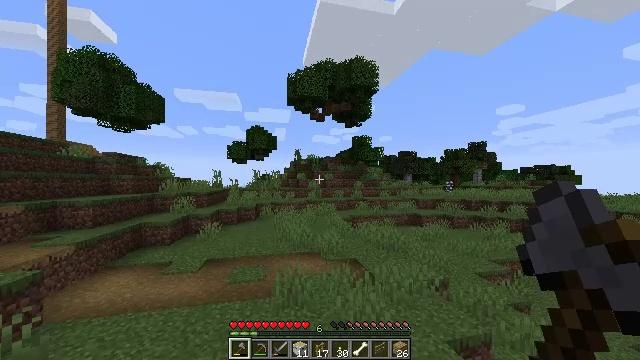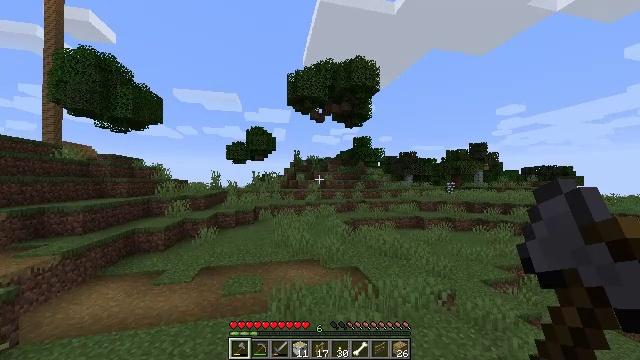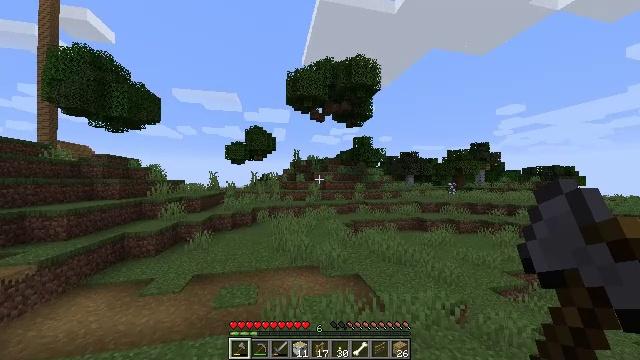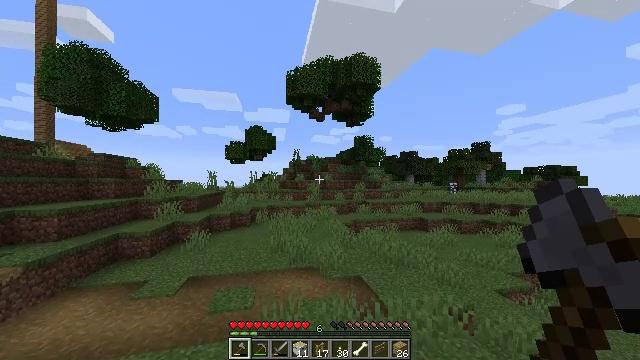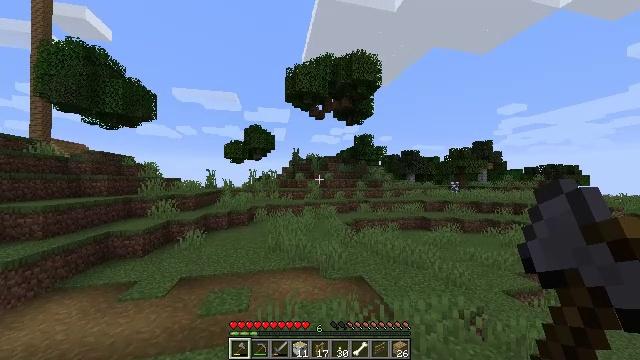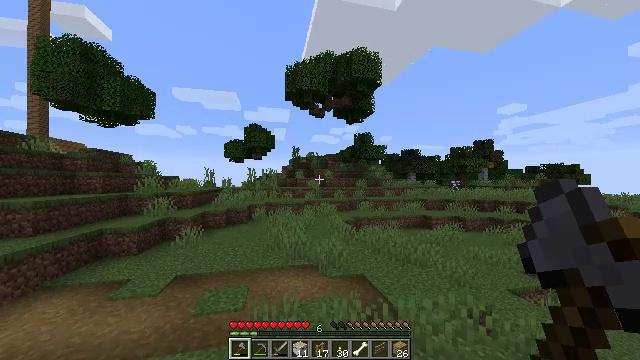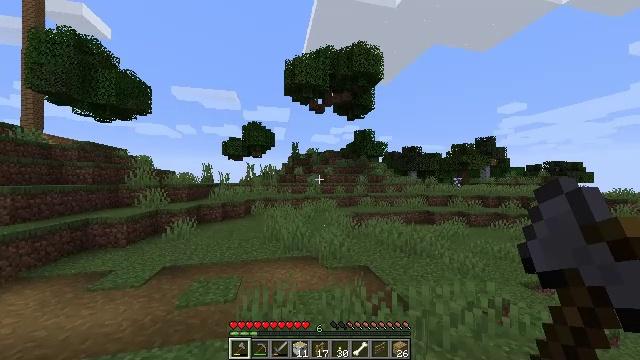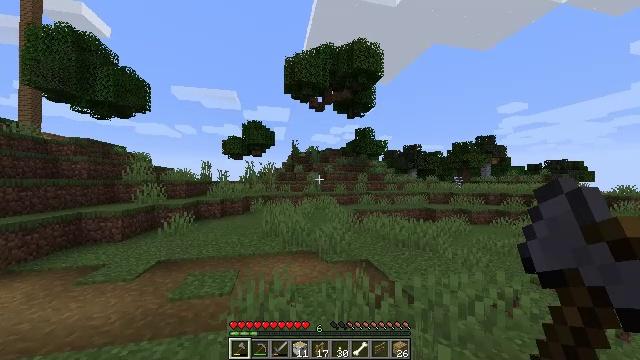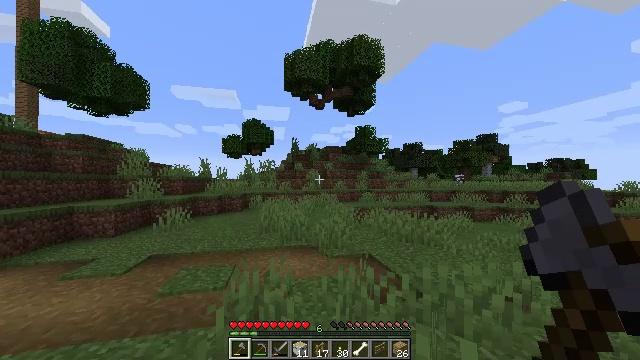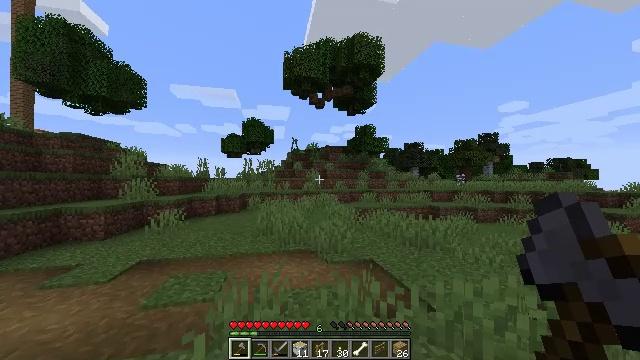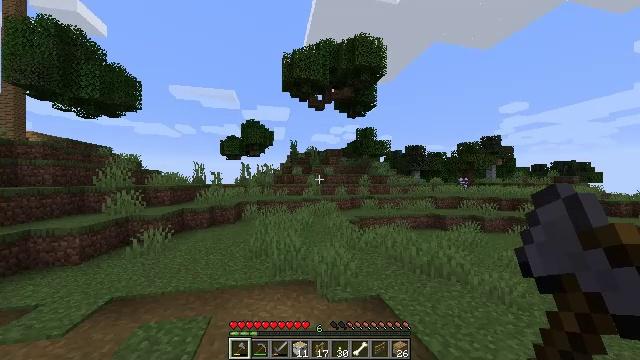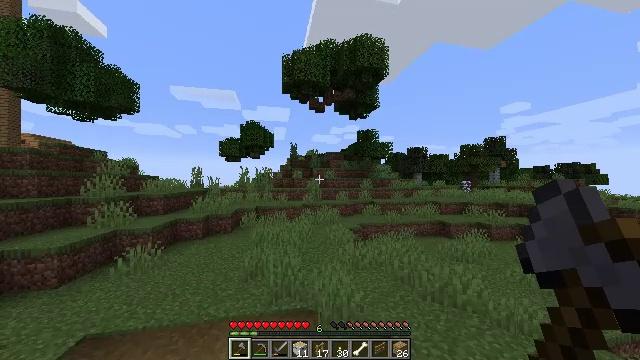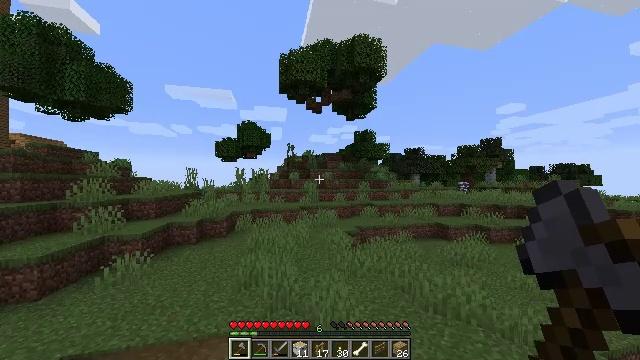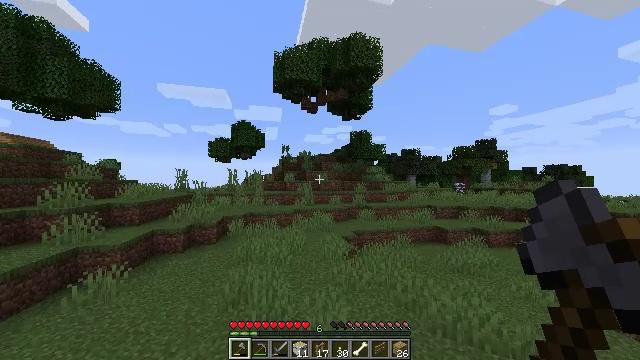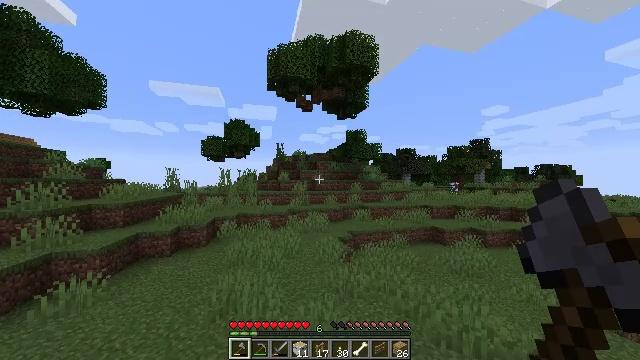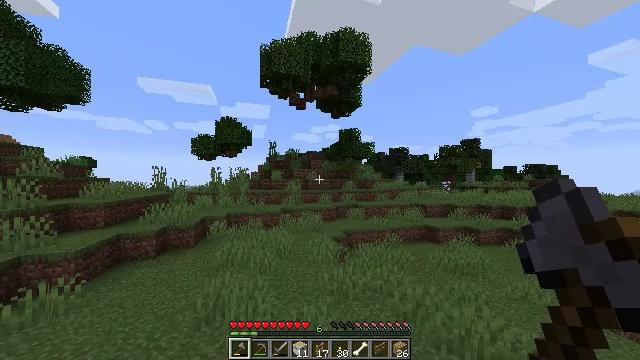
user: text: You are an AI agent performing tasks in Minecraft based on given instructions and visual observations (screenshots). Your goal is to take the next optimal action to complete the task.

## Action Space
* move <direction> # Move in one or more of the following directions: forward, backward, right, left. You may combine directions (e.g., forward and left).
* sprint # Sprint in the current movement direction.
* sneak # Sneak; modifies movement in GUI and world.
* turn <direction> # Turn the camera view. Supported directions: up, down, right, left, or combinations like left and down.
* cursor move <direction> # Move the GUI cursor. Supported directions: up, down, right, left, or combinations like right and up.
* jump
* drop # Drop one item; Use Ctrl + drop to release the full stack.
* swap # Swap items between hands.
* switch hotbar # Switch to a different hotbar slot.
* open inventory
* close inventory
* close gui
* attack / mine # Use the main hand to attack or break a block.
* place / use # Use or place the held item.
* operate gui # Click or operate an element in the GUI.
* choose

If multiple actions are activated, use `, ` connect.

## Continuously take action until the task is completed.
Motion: motion action
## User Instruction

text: Take wool and planks to craft a gray bed.
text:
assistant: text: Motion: move forward, sprint, jump
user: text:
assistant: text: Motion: move forward, sprint, jump
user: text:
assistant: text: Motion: move forward, sprint, jump
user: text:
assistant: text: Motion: move forward, sprint, jump
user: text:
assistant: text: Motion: move forward, sprint, jump
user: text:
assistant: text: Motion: move forward, sprint, jump
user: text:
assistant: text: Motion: move forward, sprint, jump
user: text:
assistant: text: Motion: move forward, sprint, jump
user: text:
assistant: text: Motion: move forward, sprint, jump
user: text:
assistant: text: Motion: move forward, sprint, jump
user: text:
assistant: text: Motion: move forward, sprint, jump
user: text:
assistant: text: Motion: move forward, sprint, jump
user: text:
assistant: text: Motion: move forward, sprint, turn right, jump
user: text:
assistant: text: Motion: move forward, sprint, turn right, jump
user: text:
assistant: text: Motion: move forward, sprint, turn right, jump
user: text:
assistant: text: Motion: move forward, sprint, jump
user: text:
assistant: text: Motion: move forward, sprint
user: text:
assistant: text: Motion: move forward, sprint
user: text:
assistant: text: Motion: move forward, sprint
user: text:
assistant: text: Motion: move forward, sprint
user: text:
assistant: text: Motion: move forward, sprint
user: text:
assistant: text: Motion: move forward, sprint
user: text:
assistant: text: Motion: move forward, sprint
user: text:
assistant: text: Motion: move forward, sprint
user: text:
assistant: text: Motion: move forward, sprint
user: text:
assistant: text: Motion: move forward, sprint
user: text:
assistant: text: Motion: move forward, sprint
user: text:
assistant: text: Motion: move forward, sprint
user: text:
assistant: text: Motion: no_op
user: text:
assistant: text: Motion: no_op